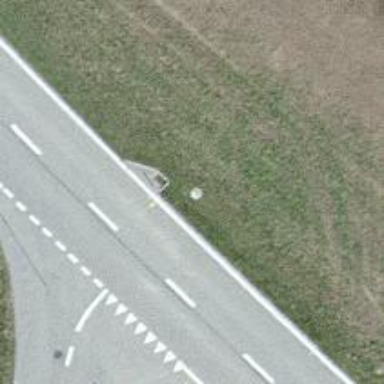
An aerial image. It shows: Bus stop along the road.